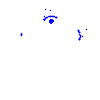
Particle: pion